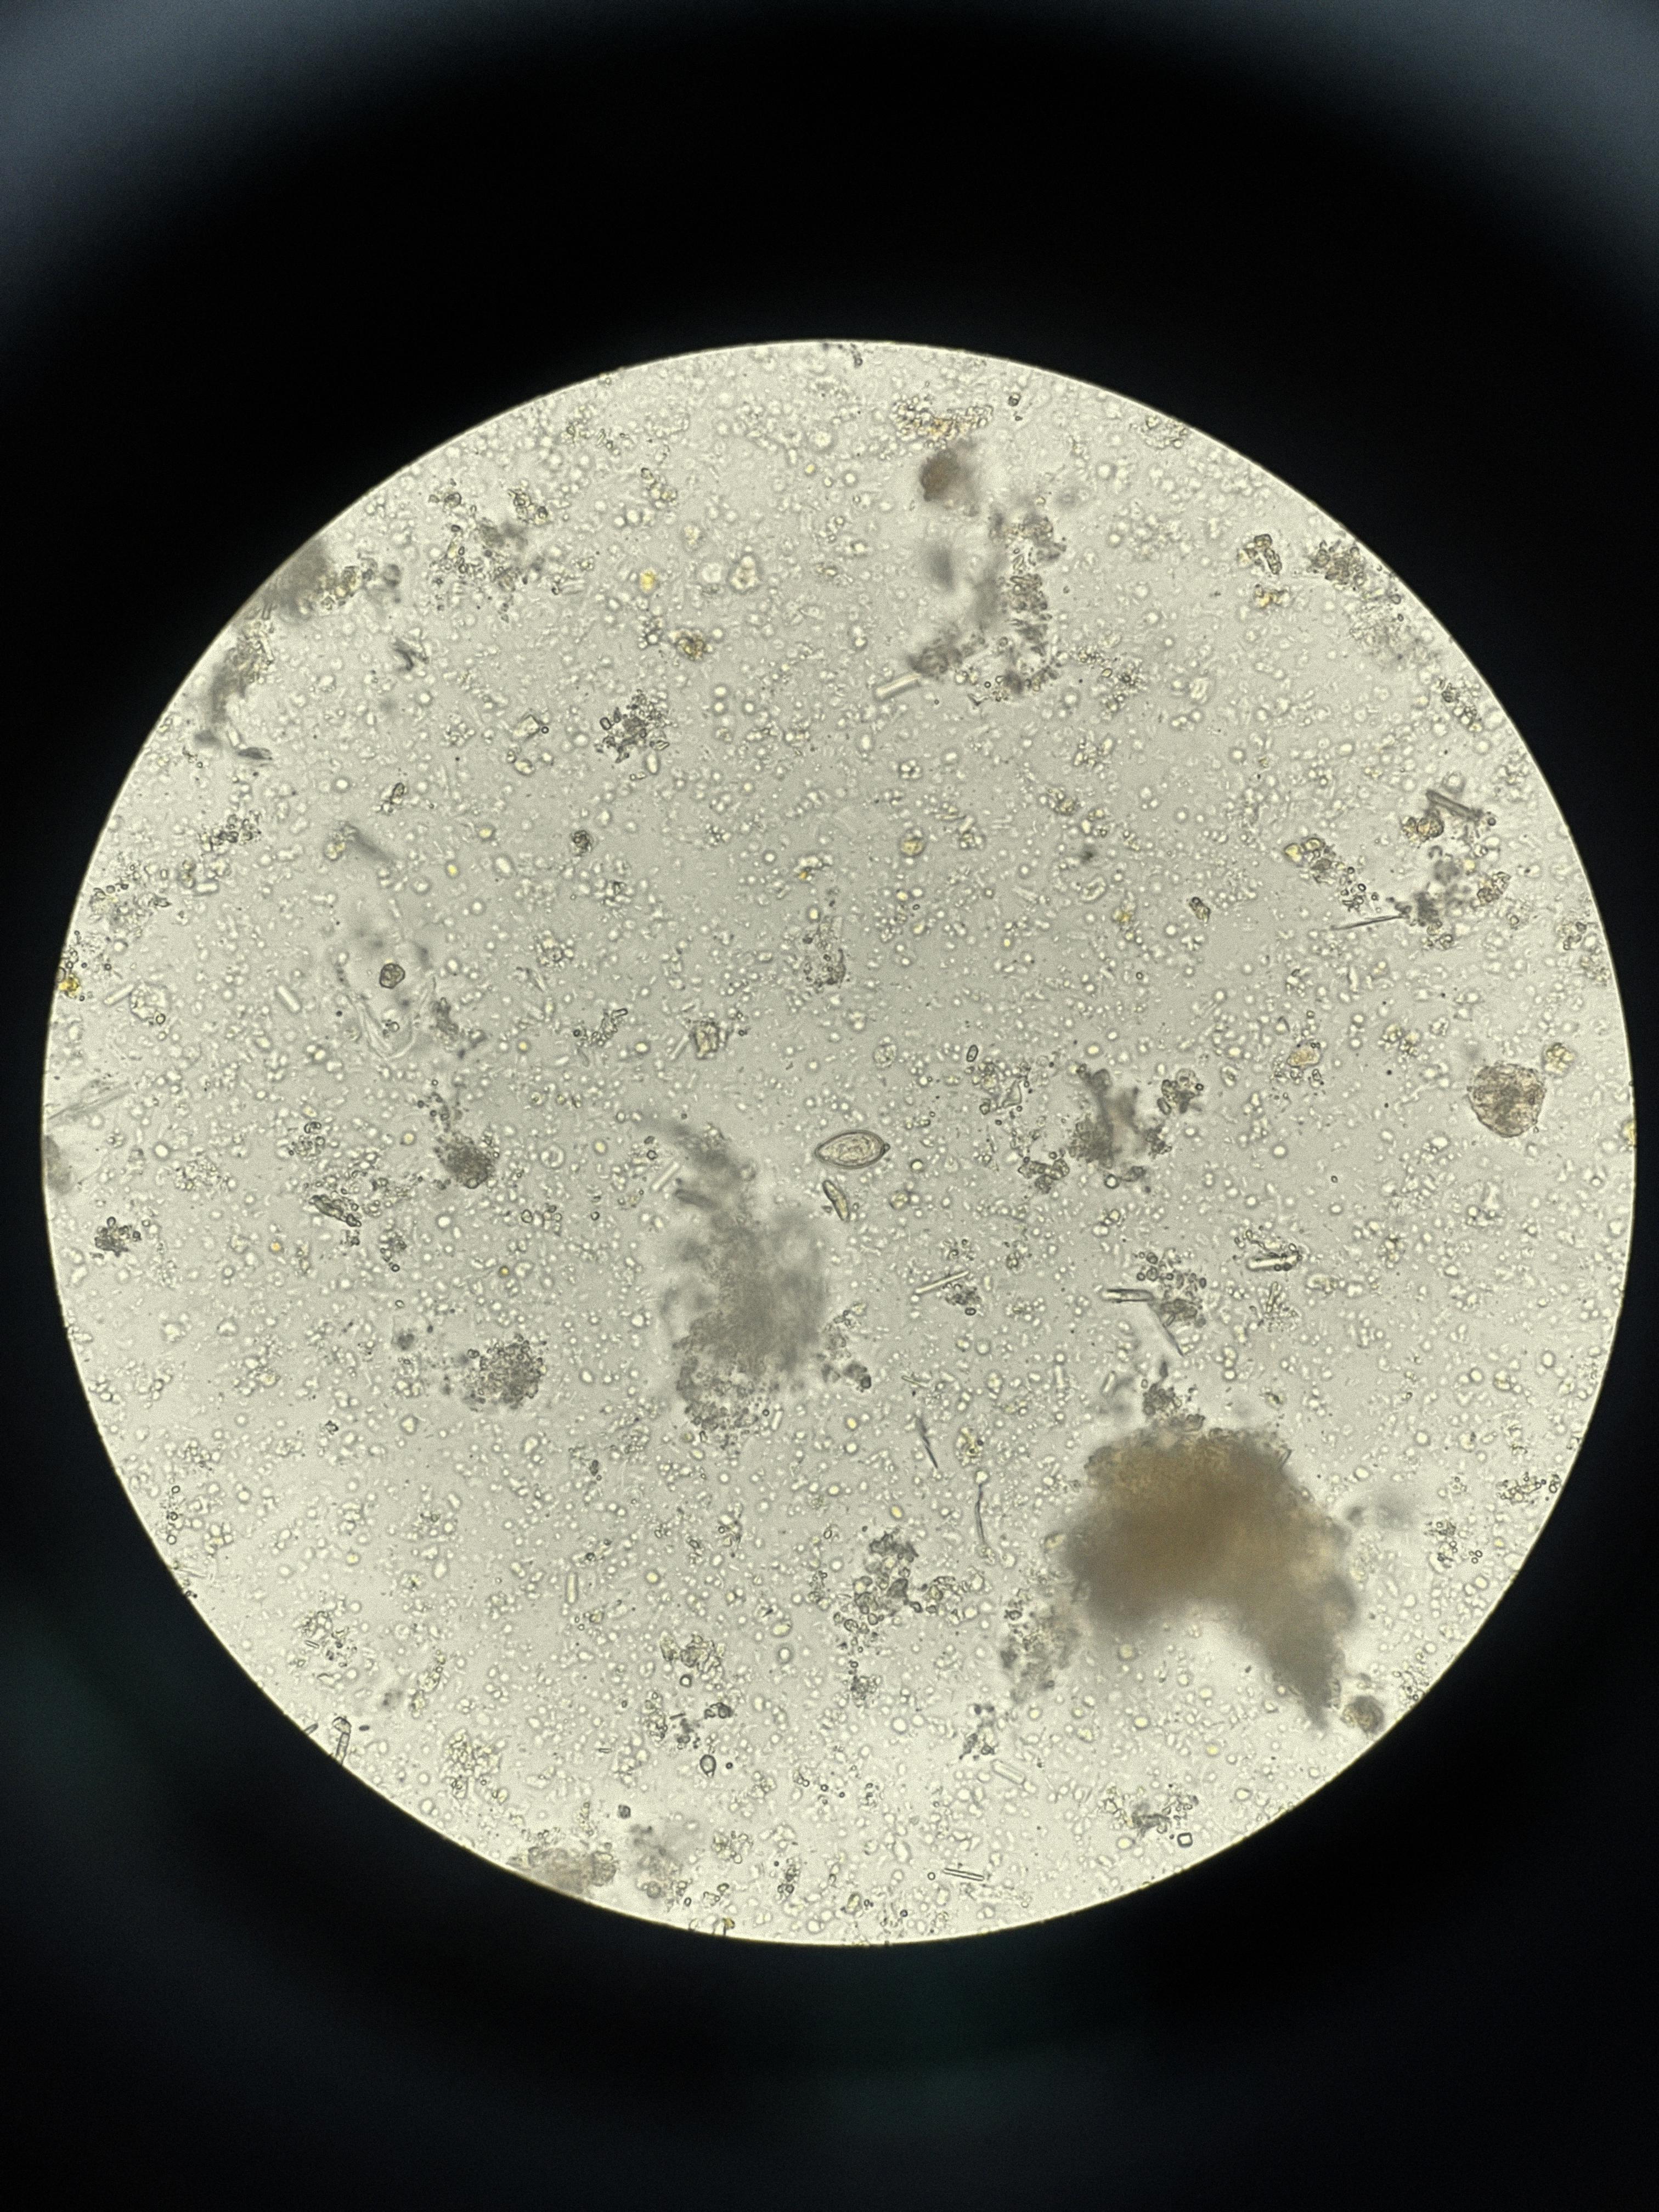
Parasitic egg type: Opisthorchis viverrine